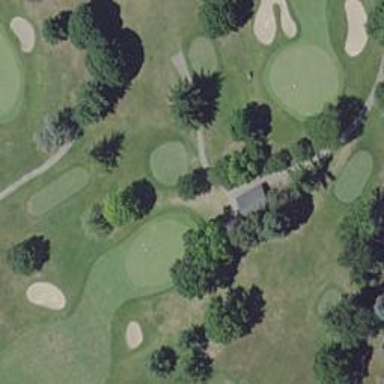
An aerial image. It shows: Service road designated as golf cart path.